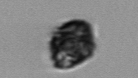
Label: Kryptoperidinium_triquetrum